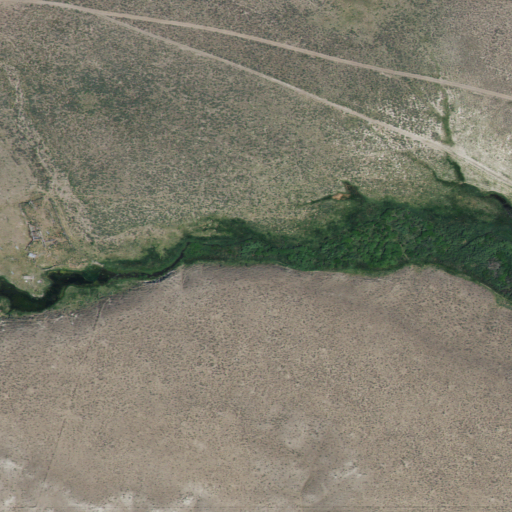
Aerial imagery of valley in Idaho named Dry Gulch containing shrub, pasture, grassland, herbaceous wetlands, and open development